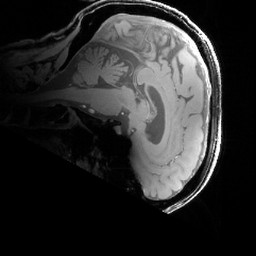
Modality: T1w
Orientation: sagittal
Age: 69
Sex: female
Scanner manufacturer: siemens
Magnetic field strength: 7 T
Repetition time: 4.3 s
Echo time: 0.00227 s